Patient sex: M
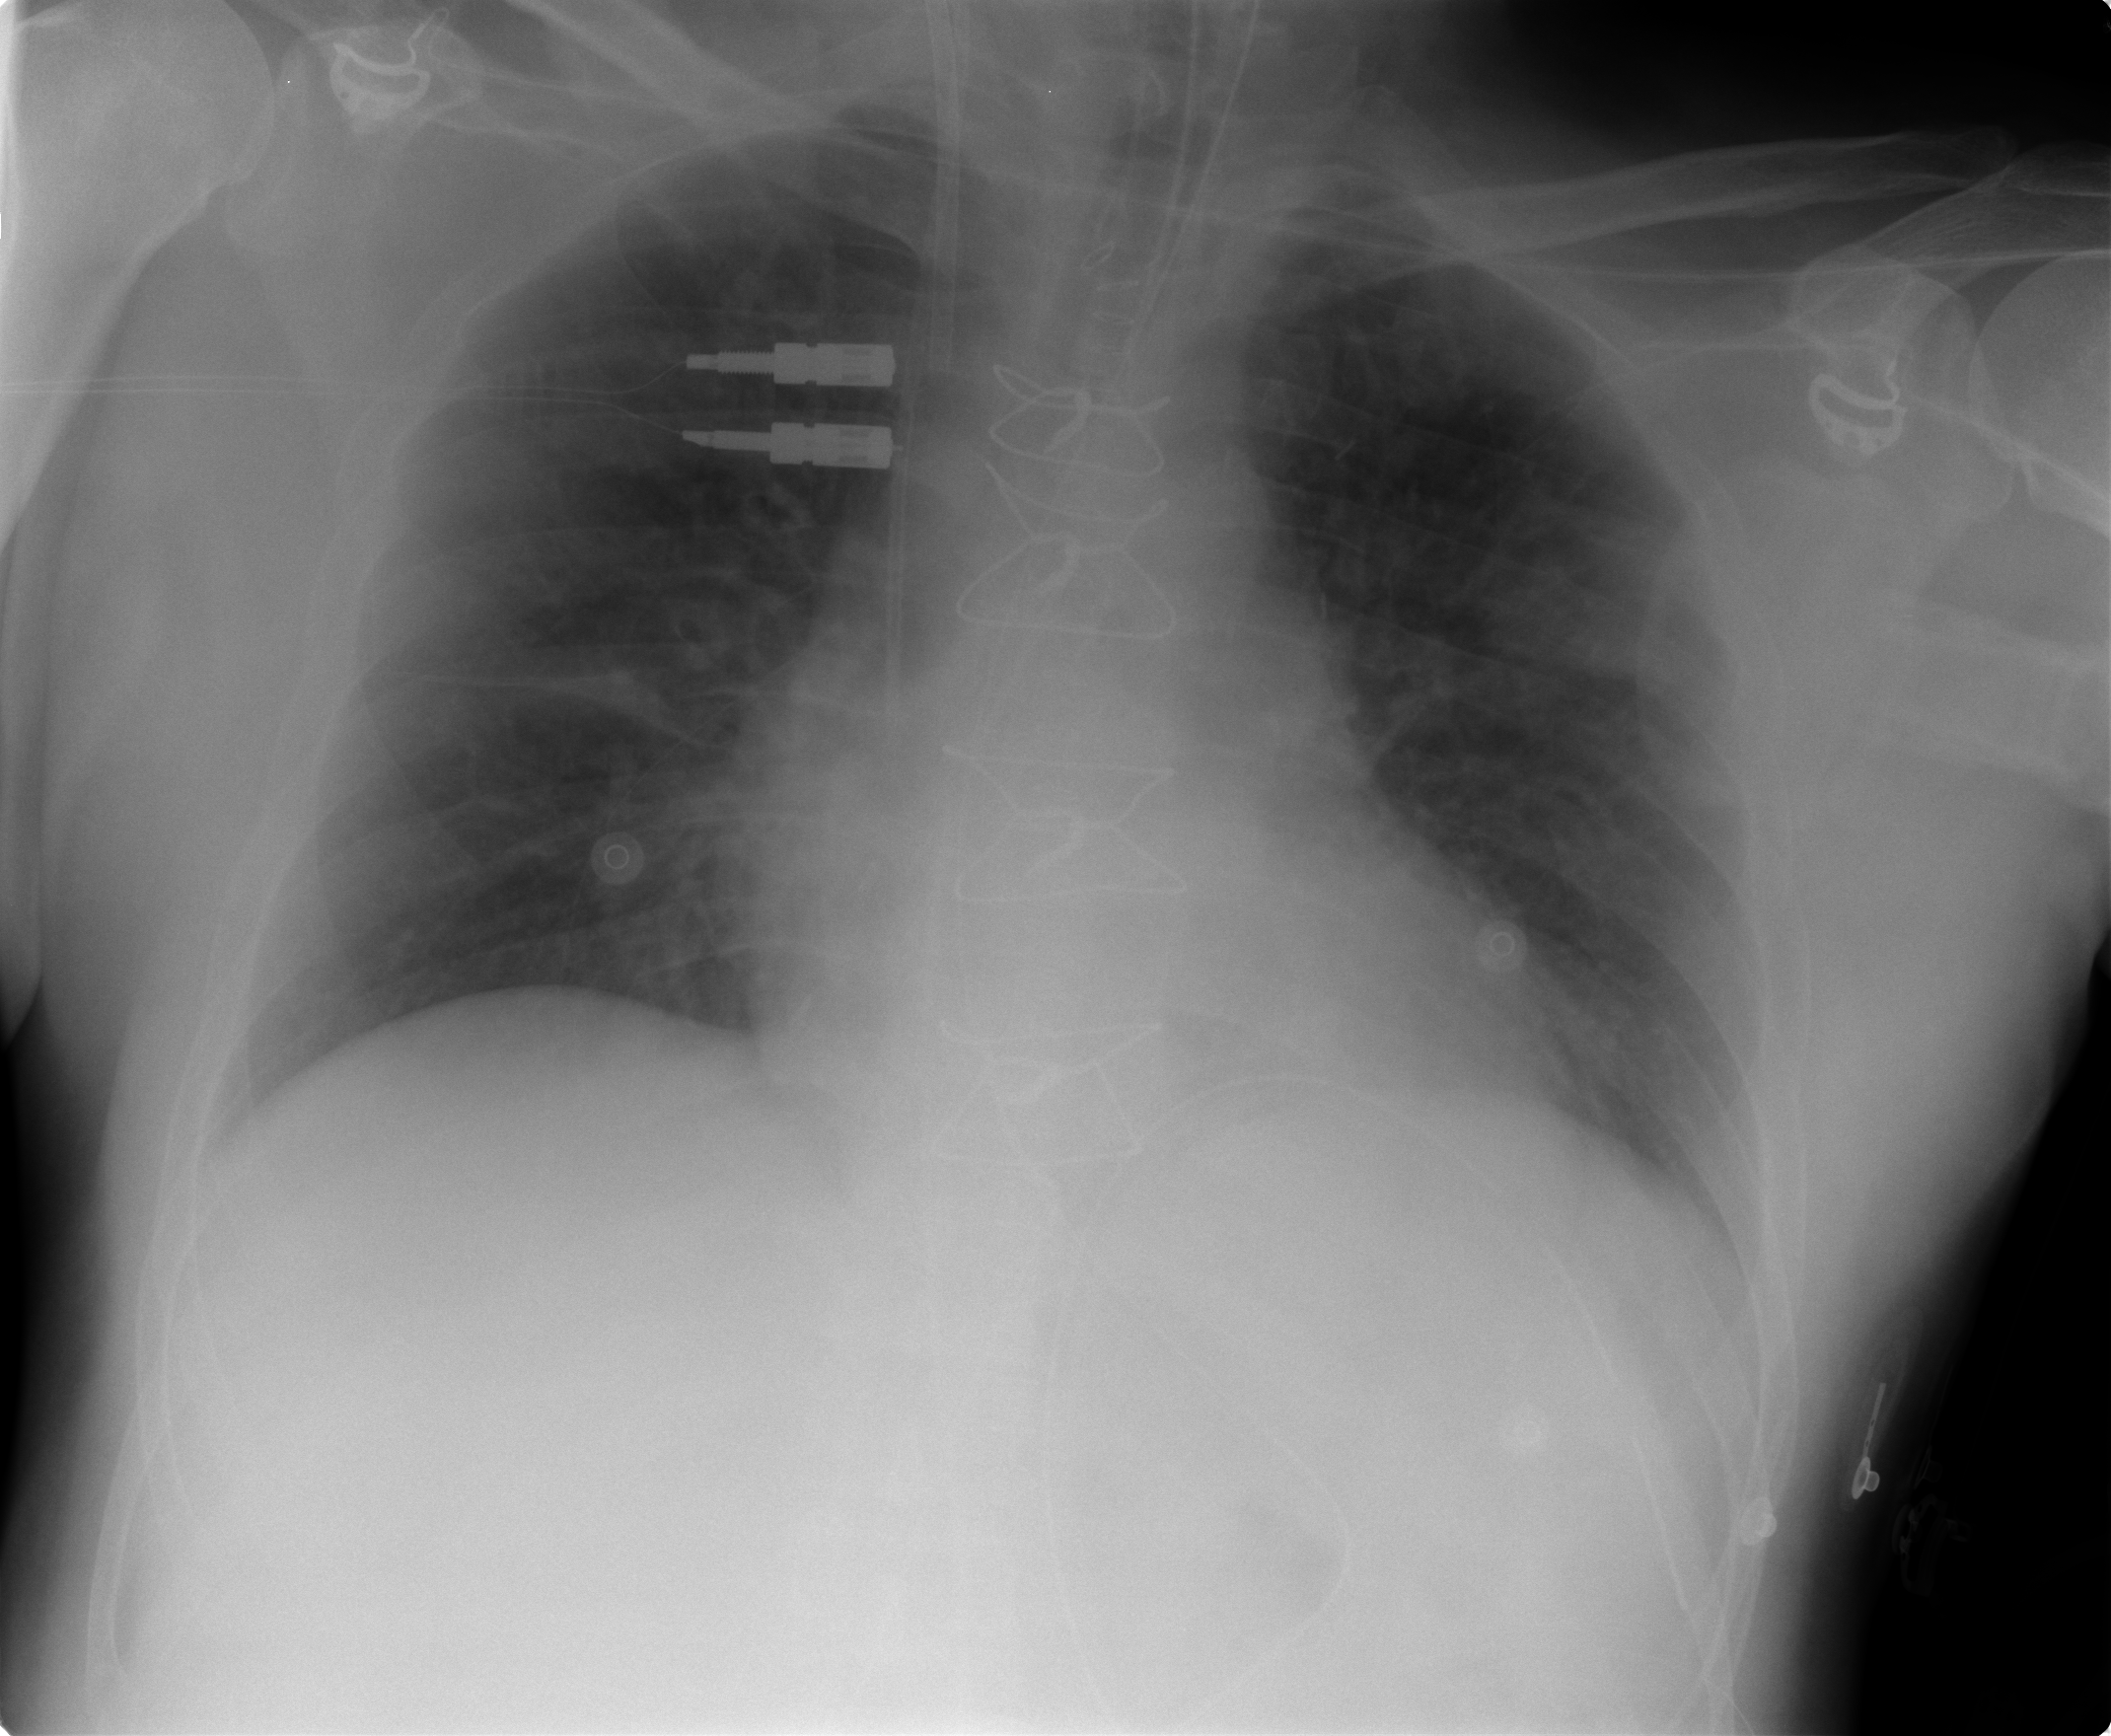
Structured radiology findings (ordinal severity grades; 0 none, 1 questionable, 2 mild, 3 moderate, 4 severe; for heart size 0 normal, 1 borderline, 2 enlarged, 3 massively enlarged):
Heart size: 0
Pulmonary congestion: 1
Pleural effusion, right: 0
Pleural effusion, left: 1
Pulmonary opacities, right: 0
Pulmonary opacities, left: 0
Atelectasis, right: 2
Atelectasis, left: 2